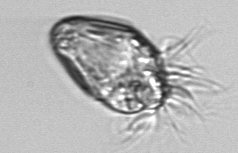
Label: Strombidium_morphotype1